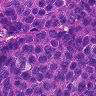
Metastatic tissue present: yes